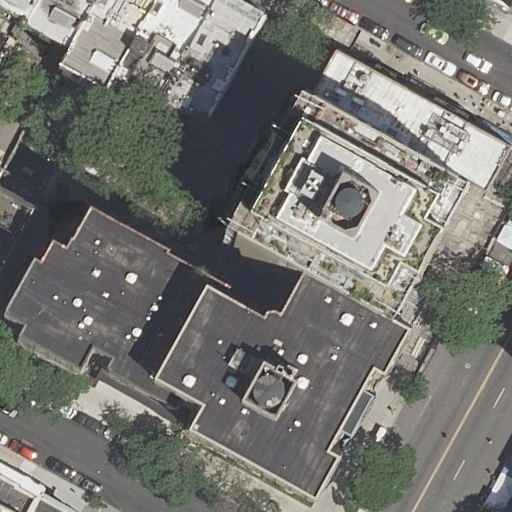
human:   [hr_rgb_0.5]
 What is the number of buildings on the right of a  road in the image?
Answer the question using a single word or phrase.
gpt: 5

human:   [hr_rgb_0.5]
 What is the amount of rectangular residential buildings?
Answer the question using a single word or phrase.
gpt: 8

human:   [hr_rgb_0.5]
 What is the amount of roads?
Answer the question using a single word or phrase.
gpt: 4

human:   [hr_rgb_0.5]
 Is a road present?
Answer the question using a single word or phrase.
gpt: yes

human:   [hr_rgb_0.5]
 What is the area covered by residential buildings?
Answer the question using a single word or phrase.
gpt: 4903m2

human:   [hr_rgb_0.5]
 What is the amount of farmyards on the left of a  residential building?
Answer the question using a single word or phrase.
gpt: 0

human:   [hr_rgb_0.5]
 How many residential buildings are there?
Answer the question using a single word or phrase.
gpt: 11

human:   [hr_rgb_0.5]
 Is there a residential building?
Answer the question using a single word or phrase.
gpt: yes

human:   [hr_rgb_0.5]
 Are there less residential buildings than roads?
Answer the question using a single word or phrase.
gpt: no

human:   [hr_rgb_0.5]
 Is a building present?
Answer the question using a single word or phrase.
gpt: yes

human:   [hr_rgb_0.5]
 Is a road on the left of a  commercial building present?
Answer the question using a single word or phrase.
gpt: no

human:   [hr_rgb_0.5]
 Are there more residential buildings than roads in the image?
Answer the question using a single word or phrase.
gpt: yes

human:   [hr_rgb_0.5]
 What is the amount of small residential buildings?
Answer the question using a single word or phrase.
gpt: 4

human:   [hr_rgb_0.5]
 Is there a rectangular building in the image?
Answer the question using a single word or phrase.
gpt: yes

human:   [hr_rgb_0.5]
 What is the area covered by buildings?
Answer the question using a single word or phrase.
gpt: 4903m2

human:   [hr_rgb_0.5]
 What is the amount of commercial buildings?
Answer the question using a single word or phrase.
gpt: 0

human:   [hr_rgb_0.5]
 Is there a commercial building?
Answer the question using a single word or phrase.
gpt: no

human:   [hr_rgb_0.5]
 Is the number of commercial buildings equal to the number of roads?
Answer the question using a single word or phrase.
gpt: no

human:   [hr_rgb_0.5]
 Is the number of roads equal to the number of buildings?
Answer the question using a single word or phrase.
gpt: no

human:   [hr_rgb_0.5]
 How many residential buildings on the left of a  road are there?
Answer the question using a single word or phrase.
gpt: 9

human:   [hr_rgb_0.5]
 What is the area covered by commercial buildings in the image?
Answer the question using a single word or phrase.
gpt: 0m2

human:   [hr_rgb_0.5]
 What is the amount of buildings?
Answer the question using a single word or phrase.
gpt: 11

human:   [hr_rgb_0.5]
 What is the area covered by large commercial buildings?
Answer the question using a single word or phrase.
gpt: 0m2

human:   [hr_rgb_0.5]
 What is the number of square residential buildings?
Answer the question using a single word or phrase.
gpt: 0

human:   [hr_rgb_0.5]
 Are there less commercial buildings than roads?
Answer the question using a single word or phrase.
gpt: yes

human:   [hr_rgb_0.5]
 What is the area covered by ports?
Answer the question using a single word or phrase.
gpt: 0m2

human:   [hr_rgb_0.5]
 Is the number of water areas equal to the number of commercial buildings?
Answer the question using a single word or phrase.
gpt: yes

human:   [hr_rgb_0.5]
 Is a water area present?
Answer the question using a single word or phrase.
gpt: no

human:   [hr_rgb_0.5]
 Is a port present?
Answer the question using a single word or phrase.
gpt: no

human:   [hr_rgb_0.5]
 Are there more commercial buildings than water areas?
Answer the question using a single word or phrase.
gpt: no

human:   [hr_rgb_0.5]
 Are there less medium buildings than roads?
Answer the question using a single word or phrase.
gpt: no

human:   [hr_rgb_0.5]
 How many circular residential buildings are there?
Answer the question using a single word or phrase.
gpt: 0

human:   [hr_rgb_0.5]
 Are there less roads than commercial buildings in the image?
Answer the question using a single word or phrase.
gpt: no

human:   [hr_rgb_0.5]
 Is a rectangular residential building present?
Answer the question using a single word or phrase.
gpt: yes

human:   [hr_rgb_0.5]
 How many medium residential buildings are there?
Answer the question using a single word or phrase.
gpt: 5

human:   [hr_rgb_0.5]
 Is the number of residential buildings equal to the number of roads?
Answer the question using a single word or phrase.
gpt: no

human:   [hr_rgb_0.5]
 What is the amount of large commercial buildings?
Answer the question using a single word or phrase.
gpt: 0

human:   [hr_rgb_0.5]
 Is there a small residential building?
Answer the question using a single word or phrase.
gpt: yes

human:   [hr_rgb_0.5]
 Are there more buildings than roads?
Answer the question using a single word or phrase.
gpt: yes

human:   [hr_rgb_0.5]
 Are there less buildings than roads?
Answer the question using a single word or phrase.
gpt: no

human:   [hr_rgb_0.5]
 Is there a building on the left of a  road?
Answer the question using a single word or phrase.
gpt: yes

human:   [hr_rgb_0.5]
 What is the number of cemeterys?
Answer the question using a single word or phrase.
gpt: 0

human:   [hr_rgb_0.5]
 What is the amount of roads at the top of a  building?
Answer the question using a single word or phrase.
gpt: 4

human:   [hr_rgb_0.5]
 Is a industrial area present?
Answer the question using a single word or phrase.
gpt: no

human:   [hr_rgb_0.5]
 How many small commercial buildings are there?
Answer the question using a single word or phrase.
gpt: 0

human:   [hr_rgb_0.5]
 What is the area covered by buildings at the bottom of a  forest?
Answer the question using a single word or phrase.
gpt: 0m2

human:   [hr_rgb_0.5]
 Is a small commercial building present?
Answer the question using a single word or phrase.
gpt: no

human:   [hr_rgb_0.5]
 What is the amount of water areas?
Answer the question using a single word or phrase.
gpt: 0

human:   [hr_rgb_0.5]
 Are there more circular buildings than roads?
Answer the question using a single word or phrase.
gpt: no

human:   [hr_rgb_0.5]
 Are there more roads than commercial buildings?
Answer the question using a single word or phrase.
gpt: yes

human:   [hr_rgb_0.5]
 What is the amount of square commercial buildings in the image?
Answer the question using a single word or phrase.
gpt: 0

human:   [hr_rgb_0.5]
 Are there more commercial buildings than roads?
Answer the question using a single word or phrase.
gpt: no

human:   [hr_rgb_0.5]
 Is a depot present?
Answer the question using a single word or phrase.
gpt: no

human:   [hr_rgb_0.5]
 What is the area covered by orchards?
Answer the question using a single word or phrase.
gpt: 0m2

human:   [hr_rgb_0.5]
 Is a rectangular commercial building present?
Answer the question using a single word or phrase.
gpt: no

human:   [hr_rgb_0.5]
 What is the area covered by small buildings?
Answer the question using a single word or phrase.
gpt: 240m2

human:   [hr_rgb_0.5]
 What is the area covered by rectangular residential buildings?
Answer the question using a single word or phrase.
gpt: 2257m2

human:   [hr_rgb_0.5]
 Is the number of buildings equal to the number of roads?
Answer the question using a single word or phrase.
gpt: no

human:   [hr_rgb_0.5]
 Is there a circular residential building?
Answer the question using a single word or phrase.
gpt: no

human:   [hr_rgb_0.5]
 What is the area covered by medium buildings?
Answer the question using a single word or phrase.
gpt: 1356m2

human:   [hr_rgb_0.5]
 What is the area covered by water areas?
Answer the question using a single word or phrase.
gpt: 0m2

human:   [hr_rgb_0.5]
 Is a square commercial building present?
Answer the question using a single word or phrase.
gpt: no

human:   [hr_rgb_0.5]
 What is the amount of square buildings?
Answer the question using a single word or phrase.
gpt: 0

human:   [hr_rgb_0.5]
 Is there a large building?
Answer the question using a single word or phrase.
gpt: yes